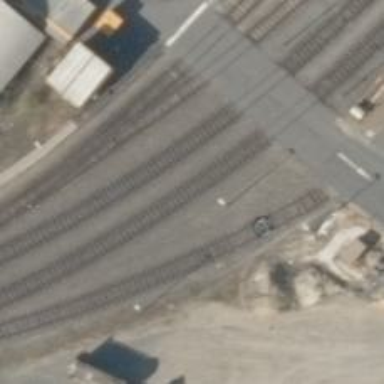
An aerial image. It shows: Railway yard used for servicing trains.